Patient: sex M, age 53
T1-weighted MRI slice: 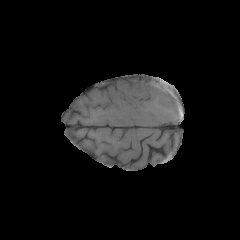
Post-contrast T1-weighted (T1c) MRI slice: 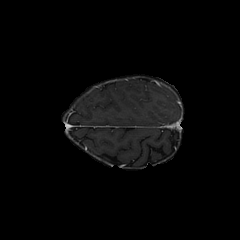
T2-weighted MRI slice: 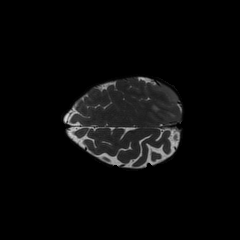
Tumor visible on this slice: yes
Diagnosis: Glioblastoma, IDH-wildtype
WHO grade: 4